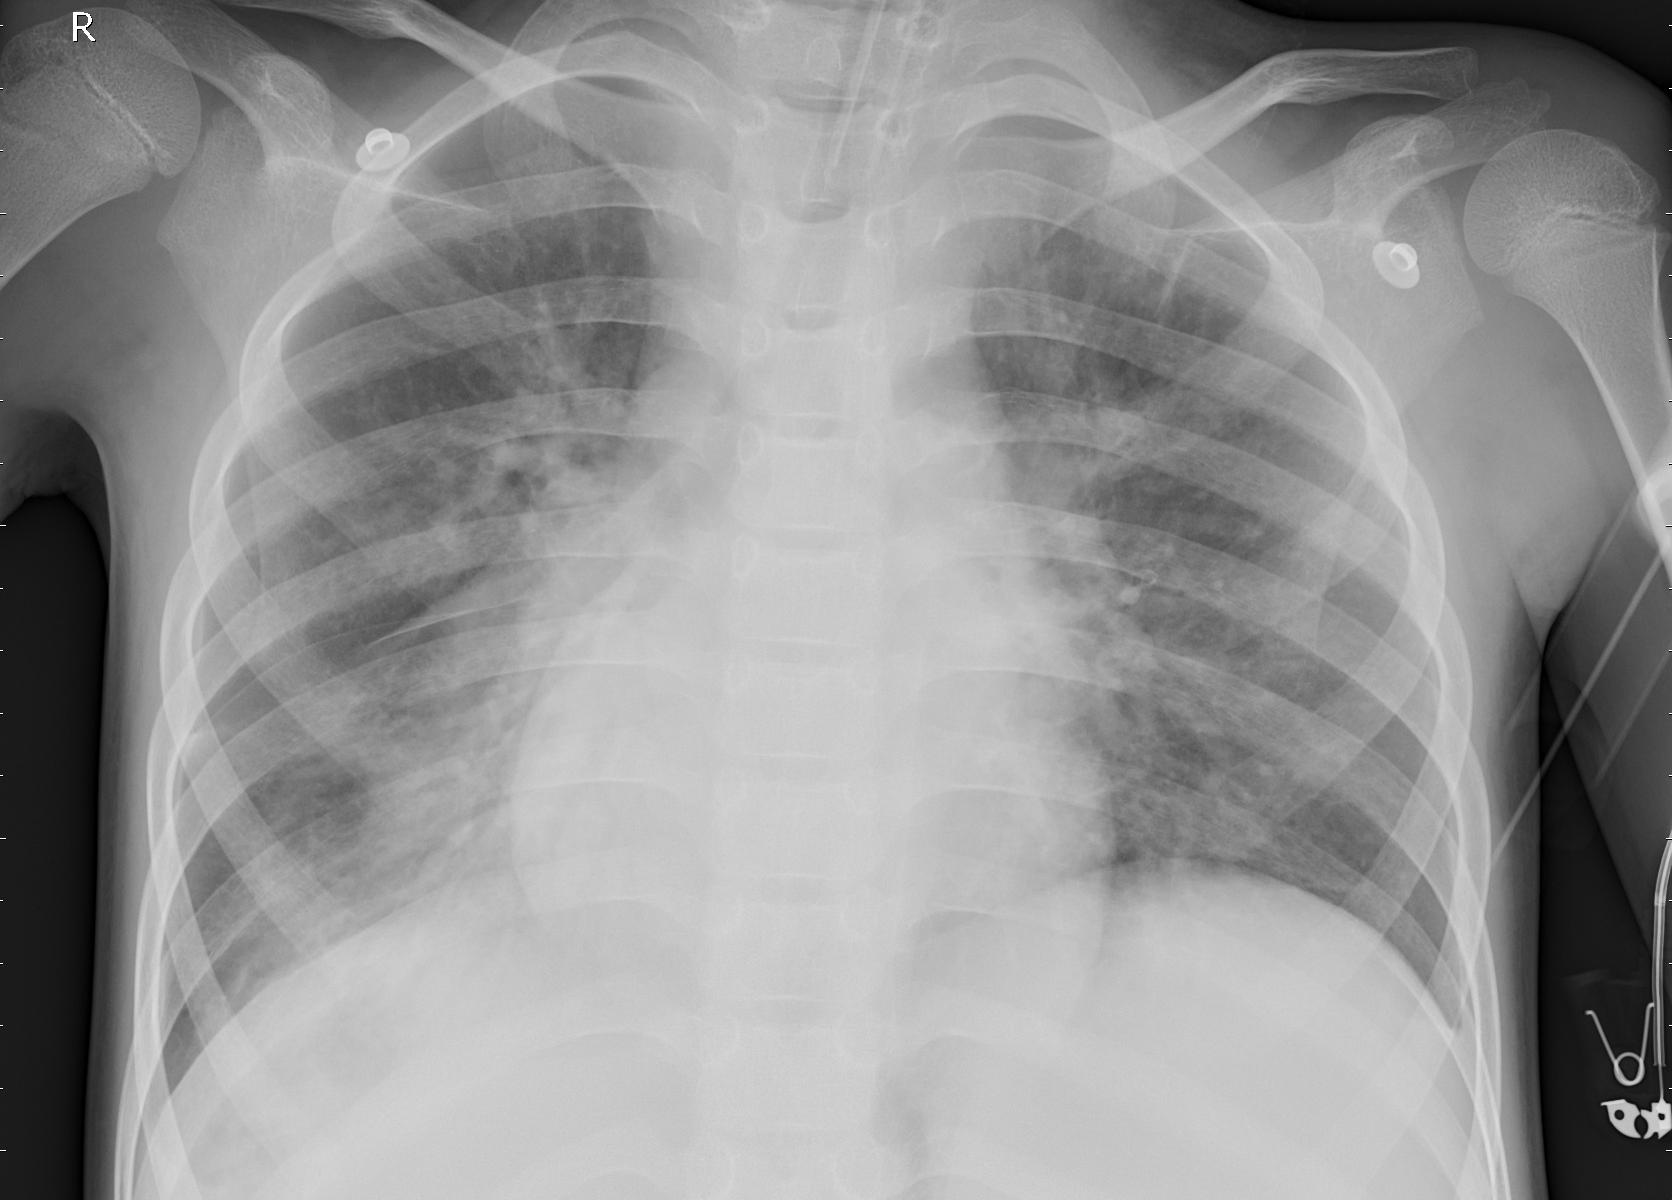
Diagnosis: PNEUMONIA